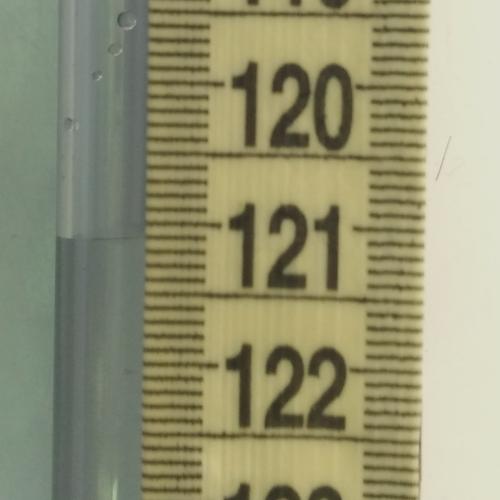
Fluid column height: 121.1 cm